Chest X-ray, PA view. Patient: 31 years old, sex M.
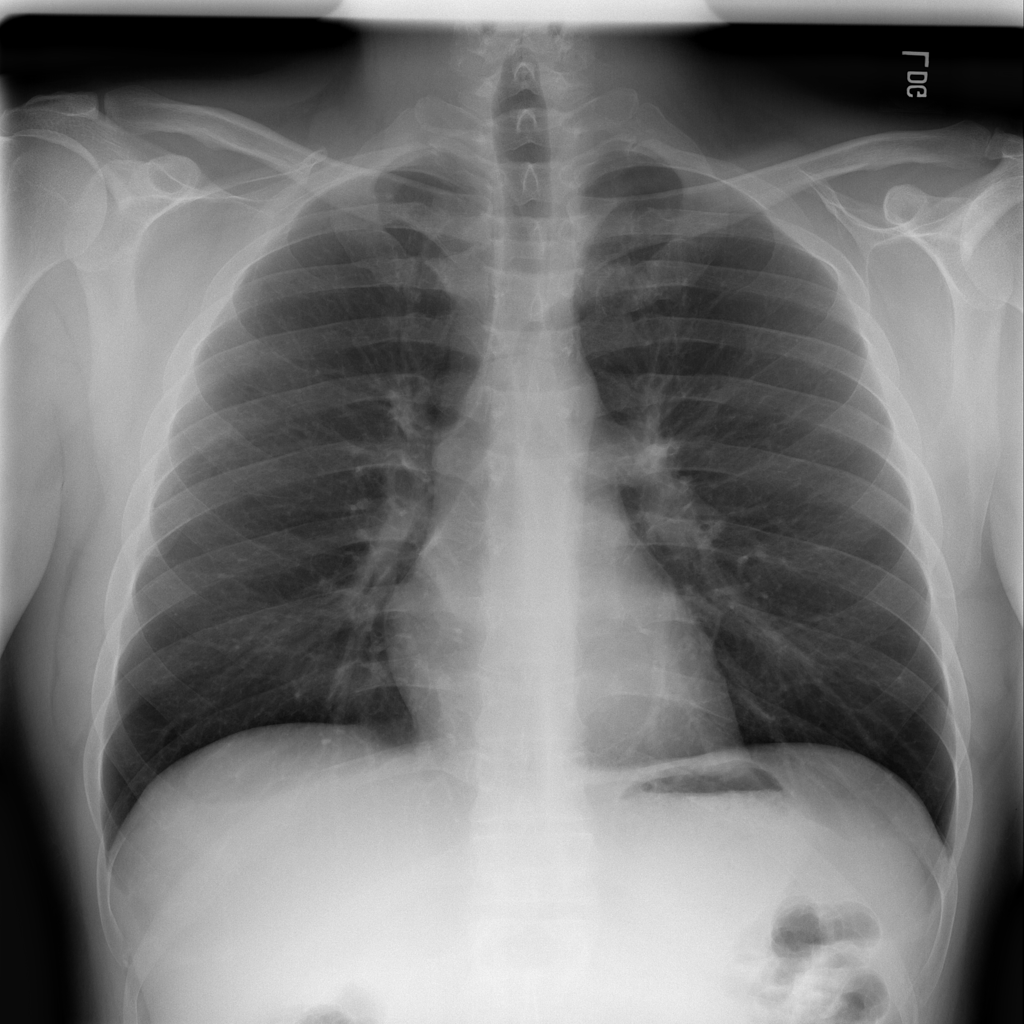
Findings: No Finding